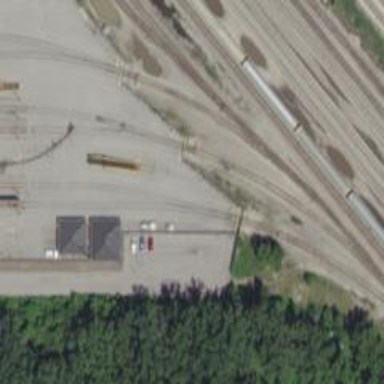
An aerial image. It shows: Railway siding for service.